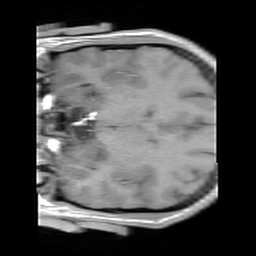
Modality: FLASH
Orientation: coronal
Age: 19
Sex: male
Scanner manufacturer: siemens
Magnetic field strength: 3 T
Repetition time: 0.245 s
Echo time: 0.0026 s